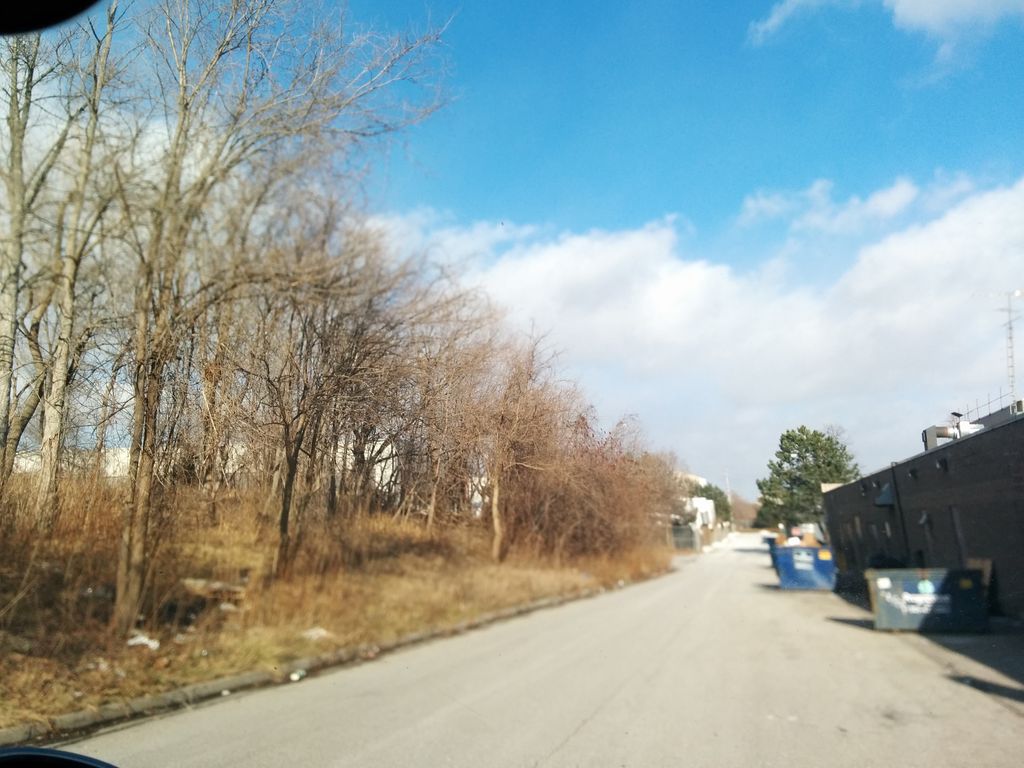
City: toronto